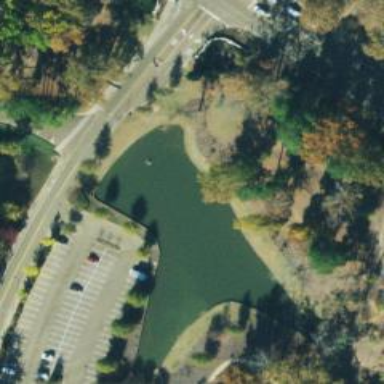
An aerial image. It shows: Park.